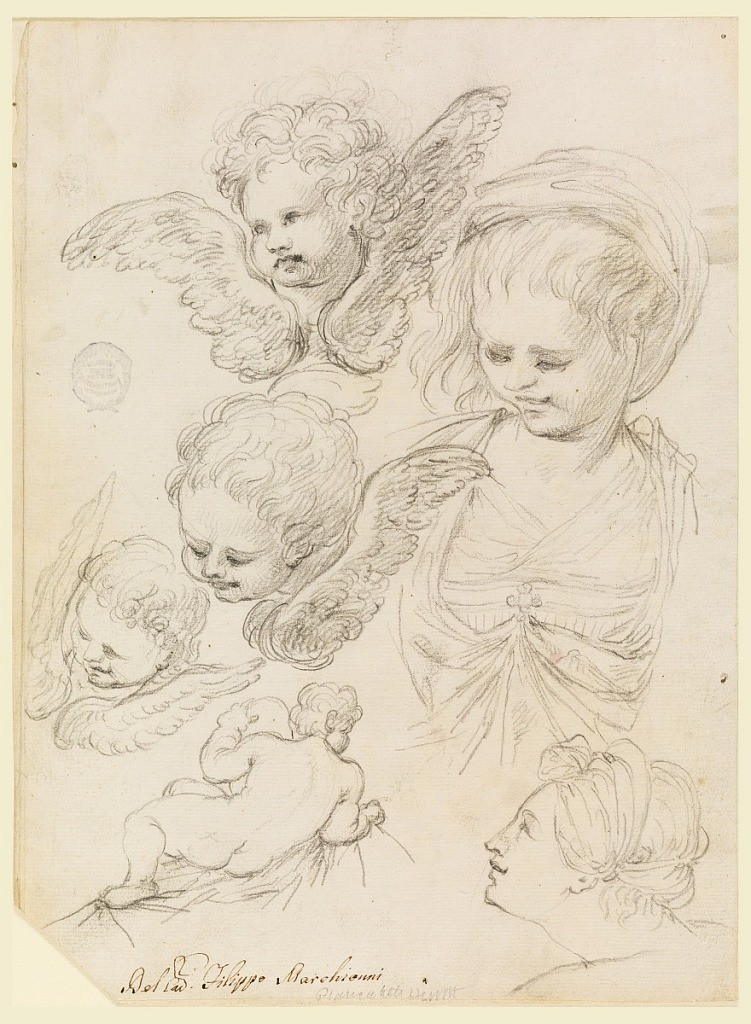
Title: Studies for a religious representation
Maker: Filippo Marchionni, Italian, 1732–1805
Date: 1725–40
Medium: Charcoal, brush and wash, white heightening on paper
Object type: Drawing
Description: At left are three cherubim; at right the bust of a young woman, possibly representing the Virgin, in the lower right corner is the head of another seen in profile. Below at left is a lying boy, seen from the back.